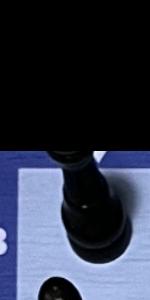
Label: Rook_Black